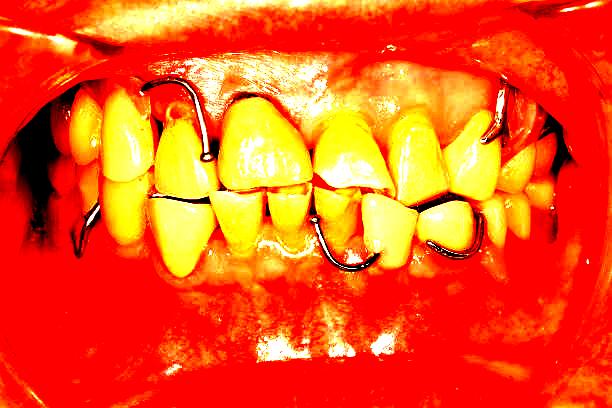
Condition: Calculus